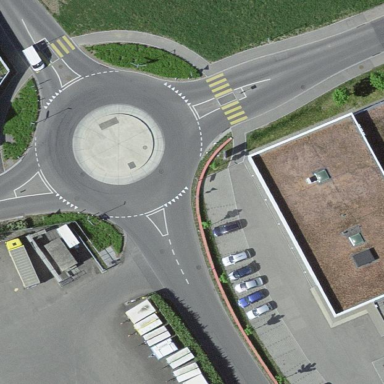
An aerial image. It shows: Tertiary road made of asphalt leading to roundabout junction.